Interaction volume radius: 10 \u00c5
Interaction volume height: 25 \u00c5
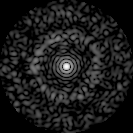
Disorder parameter: 0.8302